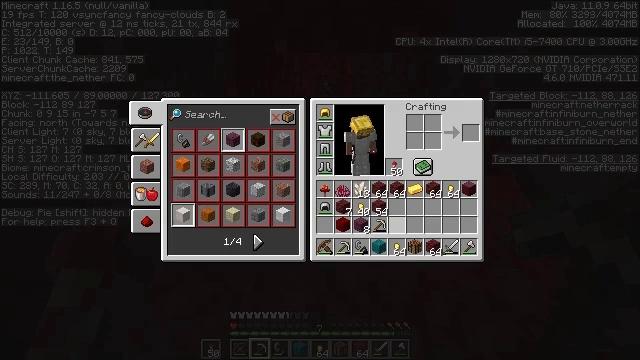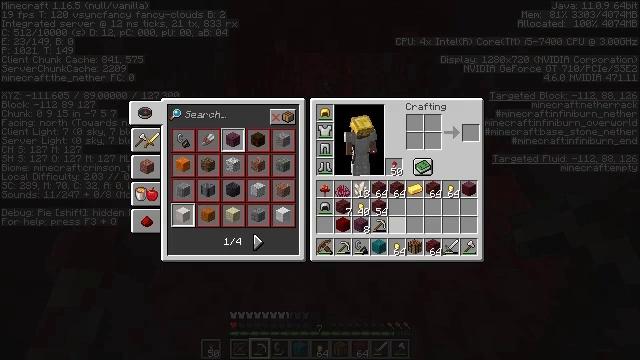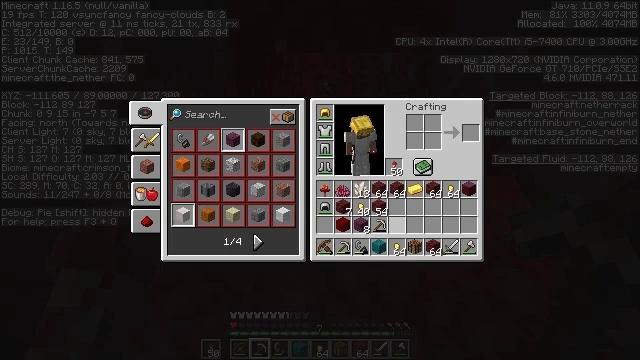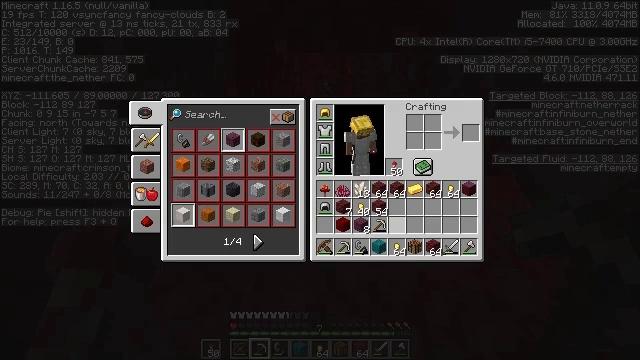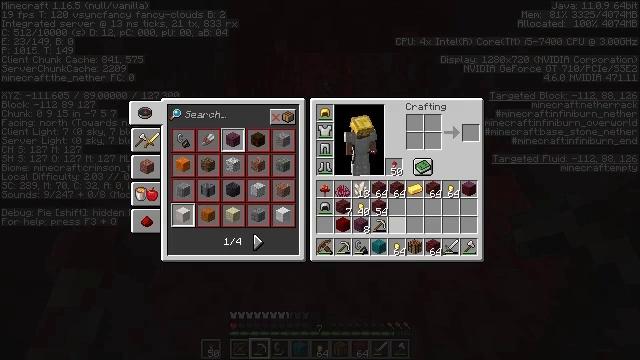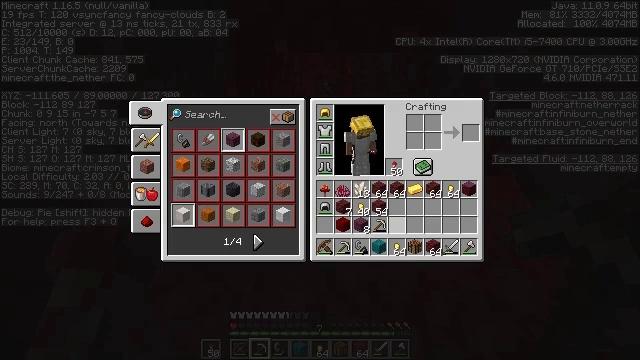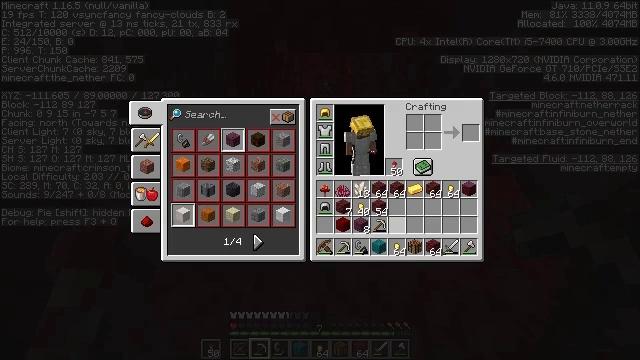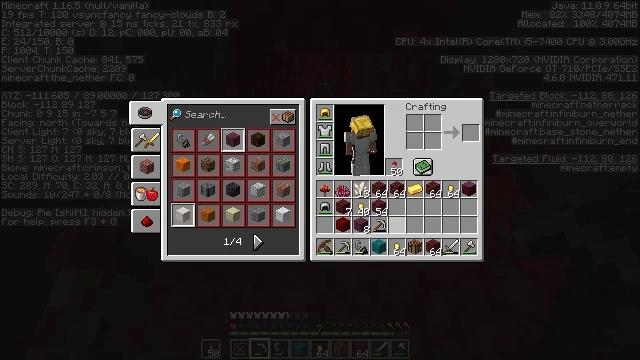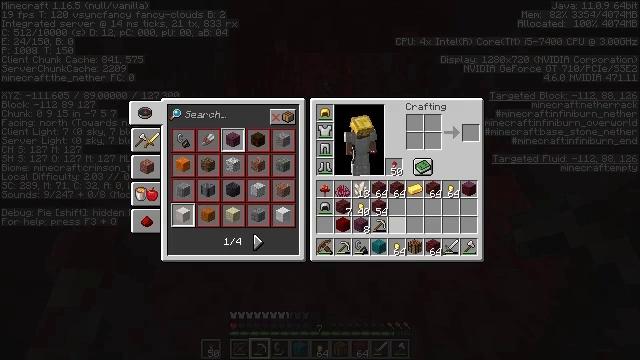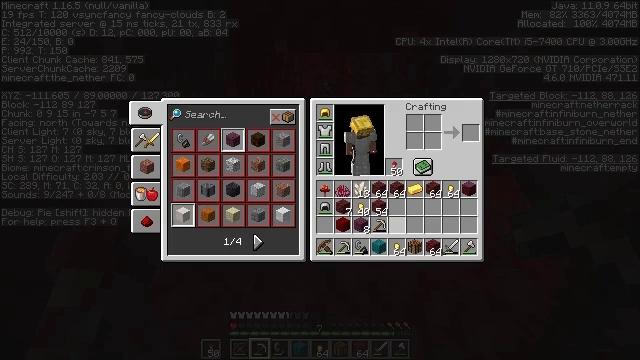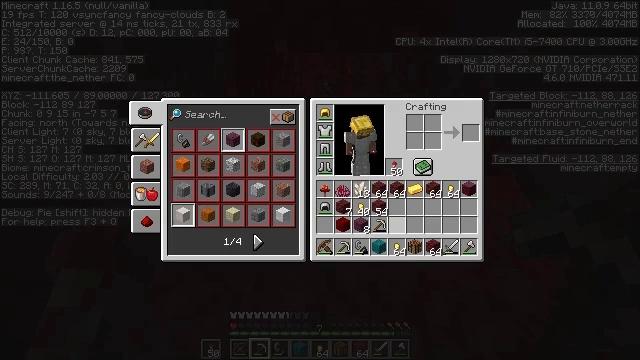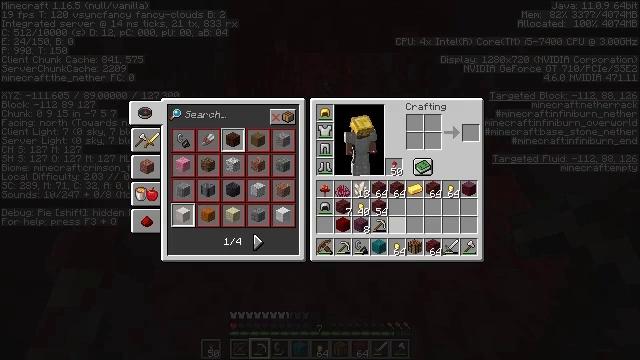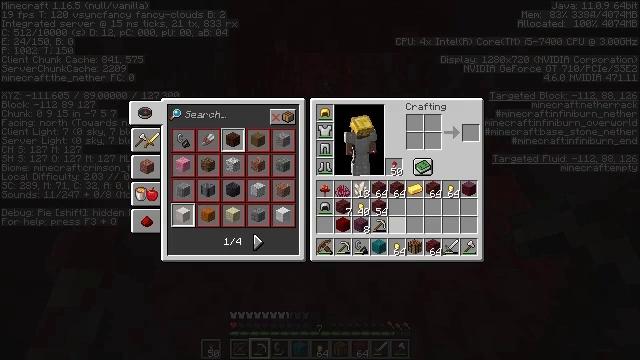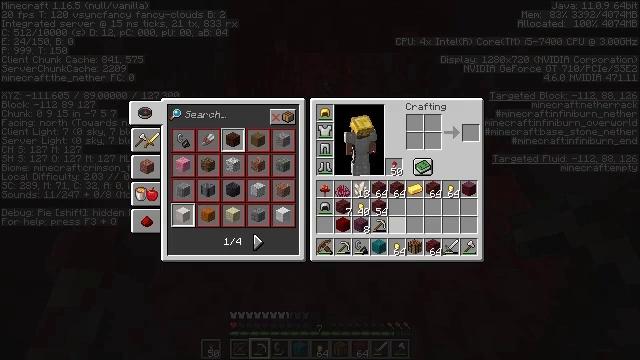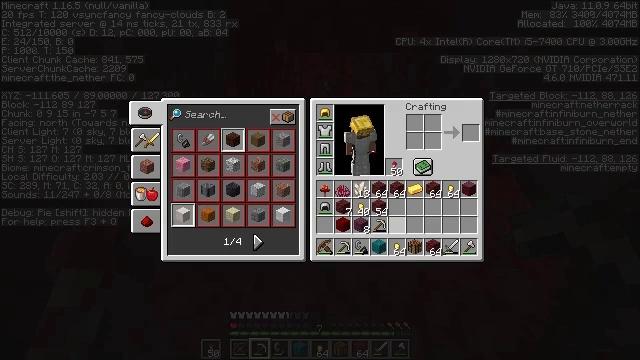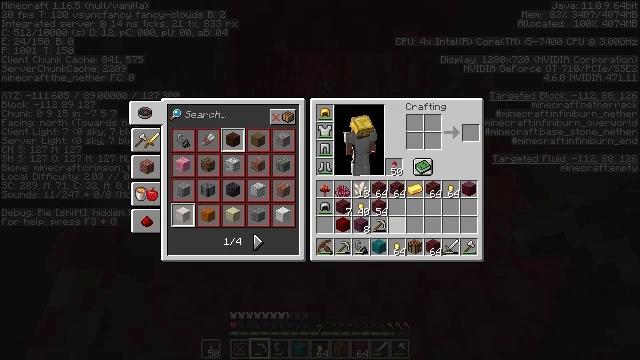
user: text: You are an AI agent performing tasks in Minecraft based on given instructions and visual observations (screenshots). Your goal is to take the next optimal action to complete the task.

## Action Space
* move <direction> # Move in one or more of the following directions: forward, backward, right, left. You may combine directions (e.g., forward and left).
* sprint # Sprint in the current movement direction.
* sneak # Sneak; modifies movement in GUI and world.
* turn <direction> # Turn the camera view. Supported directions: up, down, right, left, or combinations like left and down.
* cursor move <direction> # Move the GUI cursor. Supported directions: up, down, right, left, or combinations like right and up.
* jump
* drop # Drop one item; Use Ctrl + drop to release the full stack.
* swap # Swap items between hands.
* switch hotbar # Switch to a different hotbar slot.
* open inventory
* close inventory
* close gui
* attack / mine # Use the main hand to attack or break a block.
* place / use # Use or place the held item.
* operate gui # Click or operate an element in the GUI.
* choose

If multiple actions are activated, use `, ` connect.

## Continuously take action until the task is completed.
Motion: motion action
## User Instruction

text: Gather the nether wart block from a crimson forest.
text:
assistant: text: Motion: no_op
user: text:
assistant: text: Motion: no_op
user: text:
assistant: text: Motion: no_op
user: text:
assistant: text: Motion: no_op
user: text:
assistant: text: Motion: no_op
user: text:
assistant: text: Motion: no_op
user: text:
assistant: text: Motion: no_op
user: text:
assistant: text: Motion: no_op
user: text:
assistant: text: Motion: no_op
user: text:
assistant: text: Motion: no_op
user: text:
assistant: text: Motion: no_op
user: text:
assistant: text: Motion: no_op
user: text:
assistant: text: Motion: no_op
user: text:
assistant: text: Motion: no_op
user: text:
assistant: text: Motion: no_op
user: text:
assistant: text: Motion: no_op
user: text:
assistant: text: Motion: no_op
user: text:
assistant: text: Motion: no_op
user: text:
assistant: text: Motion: no_op
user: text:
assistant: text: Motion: no_op
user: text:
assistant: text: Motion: no_op
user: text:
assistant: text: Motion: no_op
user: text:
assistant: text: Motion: no_op
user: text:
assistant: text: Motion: no_op
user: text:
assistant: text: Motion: no_op
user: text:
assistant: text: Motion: no_op
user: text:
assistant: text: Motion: no_op
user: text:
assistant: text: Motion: no_op
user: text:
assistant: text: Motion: no_op
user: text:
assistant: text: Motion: no_op